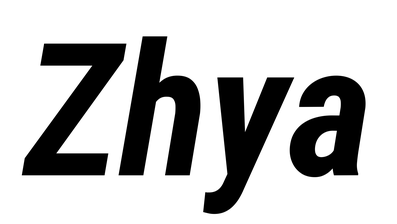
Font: Roboto-Italic_Condensed_Bold_Italic